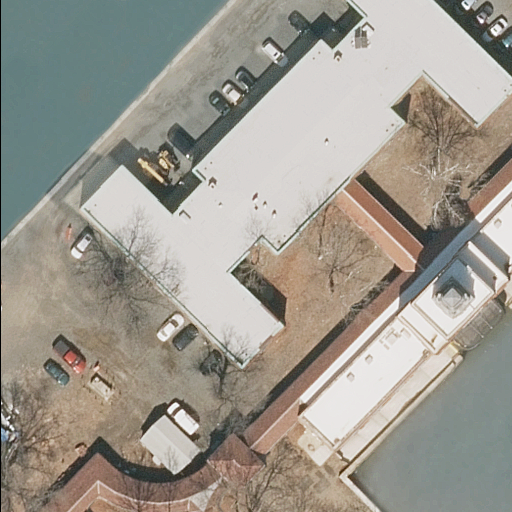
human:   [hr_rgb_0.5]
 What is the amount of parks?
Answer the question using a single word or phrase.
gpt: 1

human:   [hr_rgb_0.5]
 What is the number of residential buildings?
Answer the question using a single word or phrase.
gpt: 3

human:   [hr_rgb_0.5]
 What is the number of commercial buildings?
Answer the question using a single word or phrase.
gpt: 0

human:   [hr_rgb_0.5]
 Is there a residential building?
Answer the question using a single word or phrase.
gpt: yes

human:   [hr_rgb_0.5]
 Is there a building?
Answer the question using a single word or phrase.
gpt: yes

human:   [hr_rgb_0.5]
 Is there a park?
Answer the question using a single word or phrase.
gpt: yes

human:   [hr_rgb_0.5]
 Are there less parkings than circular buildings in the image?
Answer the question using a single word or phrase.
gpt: no

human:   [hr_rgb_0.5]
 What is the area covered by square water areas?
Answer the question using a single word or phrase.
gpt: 0m2

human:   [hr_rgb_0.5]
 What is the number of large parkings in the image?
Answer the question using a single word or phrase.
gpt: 0

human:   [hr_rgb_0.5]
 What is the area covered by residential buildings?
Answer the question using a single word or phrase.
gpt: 3082m2

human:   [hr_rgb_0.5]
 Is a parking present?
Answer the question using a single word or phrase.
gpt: yes

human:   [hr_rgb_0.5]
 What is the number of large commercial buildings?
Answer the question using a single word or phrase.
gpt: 0

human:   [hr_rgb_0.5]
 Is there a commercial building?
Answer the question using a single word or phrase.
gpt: no

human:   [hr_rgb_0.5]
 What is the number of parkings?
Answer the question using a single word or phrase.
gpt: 1

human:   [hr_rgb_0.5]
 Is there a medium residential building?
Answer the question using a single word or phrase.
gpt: yes

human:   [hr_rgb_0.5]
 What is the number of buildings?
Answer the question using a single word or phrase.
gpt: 3

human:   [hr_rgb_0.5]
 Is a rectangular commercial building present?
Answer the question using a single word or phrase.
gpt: no

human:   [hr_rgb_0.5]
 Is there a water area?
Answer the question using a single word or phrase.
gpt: yes

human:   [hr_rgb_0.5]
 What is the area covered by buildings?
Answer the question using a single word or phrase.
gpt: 3082m2

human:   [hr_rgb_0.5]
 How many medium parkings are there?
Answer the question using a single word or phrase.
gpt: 0

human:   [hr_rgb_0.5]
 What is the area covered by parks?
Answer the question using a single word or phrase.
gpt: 10603m2

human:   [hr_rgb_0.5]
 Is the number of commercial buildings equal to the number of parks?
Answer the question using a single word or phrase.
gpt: no

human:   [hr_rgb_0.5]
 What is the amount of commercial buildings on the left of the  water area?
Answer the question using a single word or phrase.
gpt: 0

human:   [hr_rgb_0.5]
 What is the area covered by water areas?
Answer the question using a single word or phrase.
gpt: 1870m2

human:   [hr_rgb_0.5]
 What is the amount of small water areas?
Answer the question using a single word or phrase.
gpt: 0

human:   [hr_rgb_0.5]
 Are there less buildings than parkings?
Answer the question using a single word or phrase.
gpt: no

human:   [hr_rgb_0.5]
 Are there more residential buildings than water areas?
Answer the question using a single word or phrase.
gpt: yes

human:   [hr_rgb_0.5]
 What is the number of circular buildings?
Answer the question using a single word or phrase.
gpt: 0

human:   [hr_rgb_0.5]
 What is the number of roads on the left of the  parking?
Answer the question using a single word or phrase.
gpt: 0

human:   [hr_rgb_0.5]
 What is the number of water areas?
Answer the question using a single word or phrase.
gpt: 1

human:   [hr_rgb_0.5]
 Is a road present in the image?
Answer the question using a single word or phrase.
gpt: no

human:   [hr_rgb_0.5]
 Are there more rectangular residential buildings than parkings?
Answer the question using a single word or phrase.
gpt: no

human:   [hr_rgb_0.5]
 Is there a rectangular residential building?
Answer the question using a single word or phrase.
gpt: yes

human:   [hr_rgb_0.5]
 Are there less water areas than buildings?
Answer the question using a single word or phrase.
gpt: yes

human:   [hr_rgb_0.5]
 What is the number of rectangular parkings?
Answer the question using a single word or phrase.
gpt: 1

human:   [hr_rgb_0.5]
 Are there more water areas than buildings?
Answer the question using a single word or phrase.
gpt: no

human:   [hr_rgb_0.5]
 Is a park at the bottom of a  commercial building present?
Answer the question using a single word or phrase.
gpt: no

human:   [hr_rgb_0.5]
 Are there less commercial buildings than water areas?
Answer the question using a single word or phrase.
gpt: yes

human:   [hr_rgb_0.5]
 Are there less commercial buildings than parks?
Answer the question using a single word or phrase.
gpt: yes

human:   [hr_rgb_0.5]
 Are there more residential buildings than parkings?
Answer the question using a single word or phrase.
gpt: yes

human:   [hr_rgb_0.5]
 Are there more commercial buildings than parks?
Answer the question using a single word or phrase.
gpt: no

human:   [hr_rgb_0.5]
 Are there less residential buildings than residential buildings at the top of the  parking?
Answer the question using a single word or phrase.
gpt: no

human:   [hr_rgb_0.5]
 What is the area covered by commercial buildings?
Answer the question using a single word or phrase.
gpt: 0m2

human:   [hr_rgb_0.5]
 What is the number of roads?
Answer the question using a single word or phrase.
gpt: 0

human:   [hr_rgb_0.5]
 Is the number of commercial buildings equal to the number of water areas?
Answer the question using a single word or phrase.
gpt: no

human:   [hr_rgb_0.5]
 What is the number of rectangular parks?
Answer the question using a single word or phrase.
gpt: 1

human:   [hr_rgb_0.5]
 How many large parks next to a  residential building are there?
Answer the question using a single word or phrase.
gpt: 1

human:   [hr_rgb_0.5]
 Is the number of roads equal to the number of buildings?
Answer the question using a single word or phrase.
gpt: no

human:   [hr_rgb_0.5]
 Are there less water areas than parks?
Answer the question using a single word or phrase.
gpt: no

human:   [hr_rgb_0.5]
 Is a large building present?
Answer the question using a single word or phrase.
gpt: yes

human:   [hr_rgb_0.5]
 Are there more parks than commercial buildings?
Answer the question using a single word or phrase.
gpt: yes

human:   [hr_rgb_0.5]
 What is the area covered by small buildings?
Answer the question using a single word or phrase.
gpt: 0m2

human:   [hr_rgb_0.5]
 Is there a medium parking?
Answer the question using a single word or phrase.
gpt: no

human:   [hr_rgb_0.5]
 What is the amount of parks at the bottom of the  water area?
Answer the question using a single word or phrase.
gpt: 1

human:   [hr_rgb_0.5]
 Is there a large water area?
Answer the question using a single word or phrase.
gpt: yes

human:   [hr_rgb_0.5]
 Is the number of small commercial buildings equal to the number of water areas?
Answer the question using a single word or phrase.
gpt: no

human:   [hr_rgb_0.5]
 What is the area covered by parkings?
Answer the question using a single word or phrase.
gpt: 88m2

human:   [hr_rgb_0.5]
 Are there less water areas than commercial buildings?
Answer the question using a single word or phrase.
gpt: no

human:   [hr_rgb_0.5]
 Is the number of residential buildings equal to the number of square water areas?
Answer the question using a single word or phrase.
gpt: no

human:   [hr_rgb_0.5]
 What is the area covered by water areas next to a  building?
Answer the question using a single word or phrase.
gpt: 1870m2

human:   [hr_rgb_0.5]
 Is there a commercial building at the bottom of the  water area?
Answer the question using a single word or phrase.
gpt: no

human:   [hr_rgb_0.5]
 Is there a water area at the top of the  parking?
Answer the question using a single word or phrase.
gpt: no

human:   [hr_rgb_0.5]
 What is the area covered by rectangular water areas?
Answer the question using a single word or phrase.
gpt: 0m2

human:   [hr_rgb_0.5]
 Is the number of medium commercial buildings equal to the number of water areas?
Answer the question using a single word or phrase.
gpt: no